Aerial crown-view tile of a tropical tree (Barro Colorado Island, Panama), acquired 20240918:
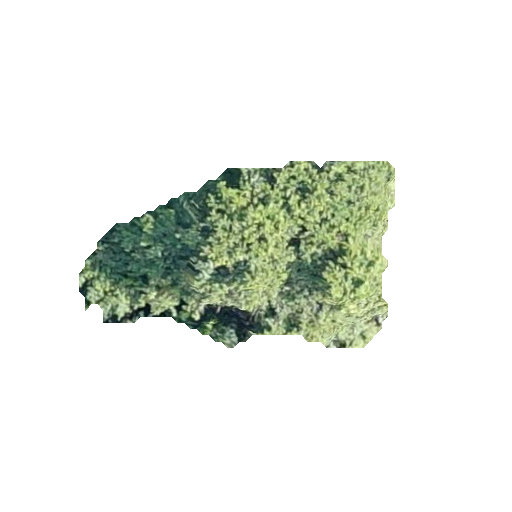
Species: Luehea seemannii
GBIF accepted scientific name: Luehea seemannii
Crown area: 68.498 m²